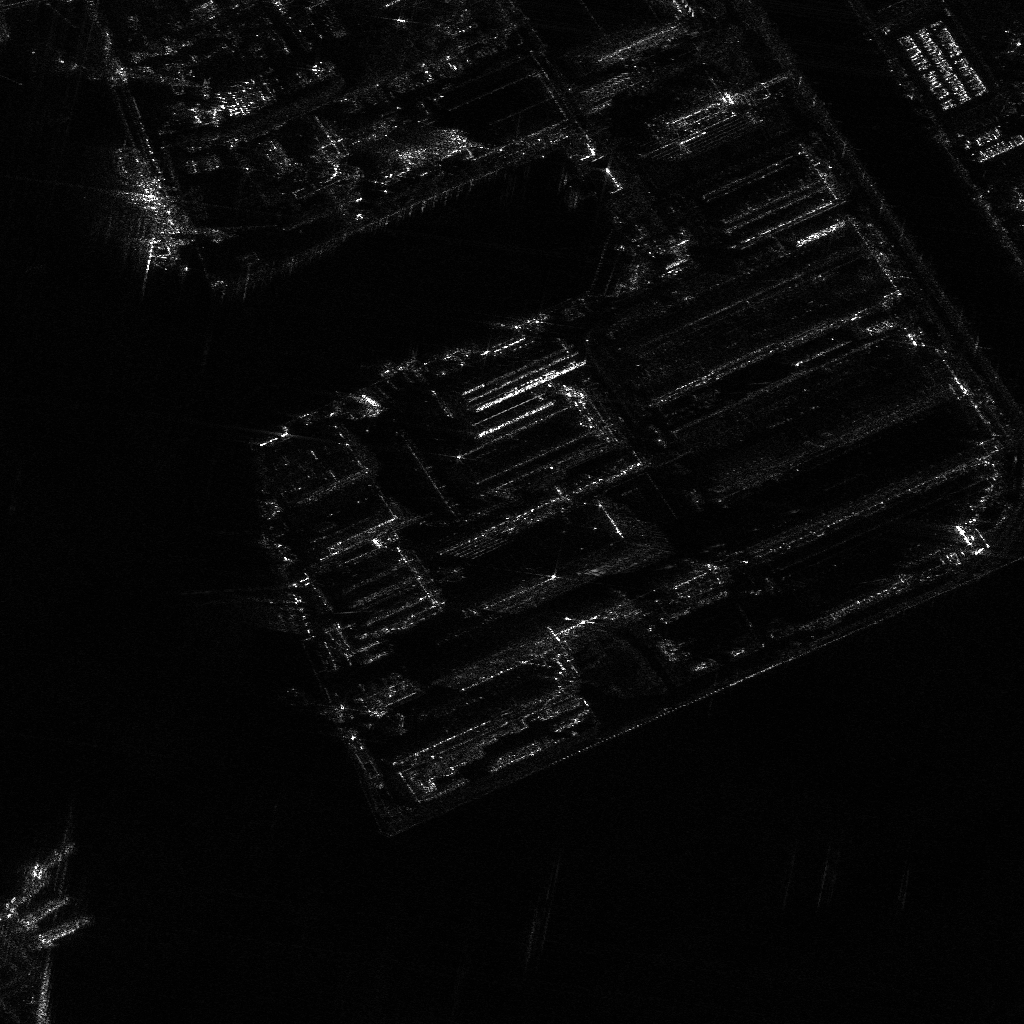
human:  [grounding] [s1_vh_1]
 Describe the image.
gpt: In the satellite image, there is  <ref>3 medium container </ref> <box>[[1, 83, 3, 90, 54], [5, 87, 6, 94, 63], [3, 85, 5, 92, 55]]</box> located at bottom left.